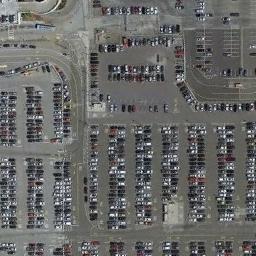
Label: parking_lot